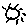
Label: sun